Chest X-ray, AP view. Patient: 40 years old, sex M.
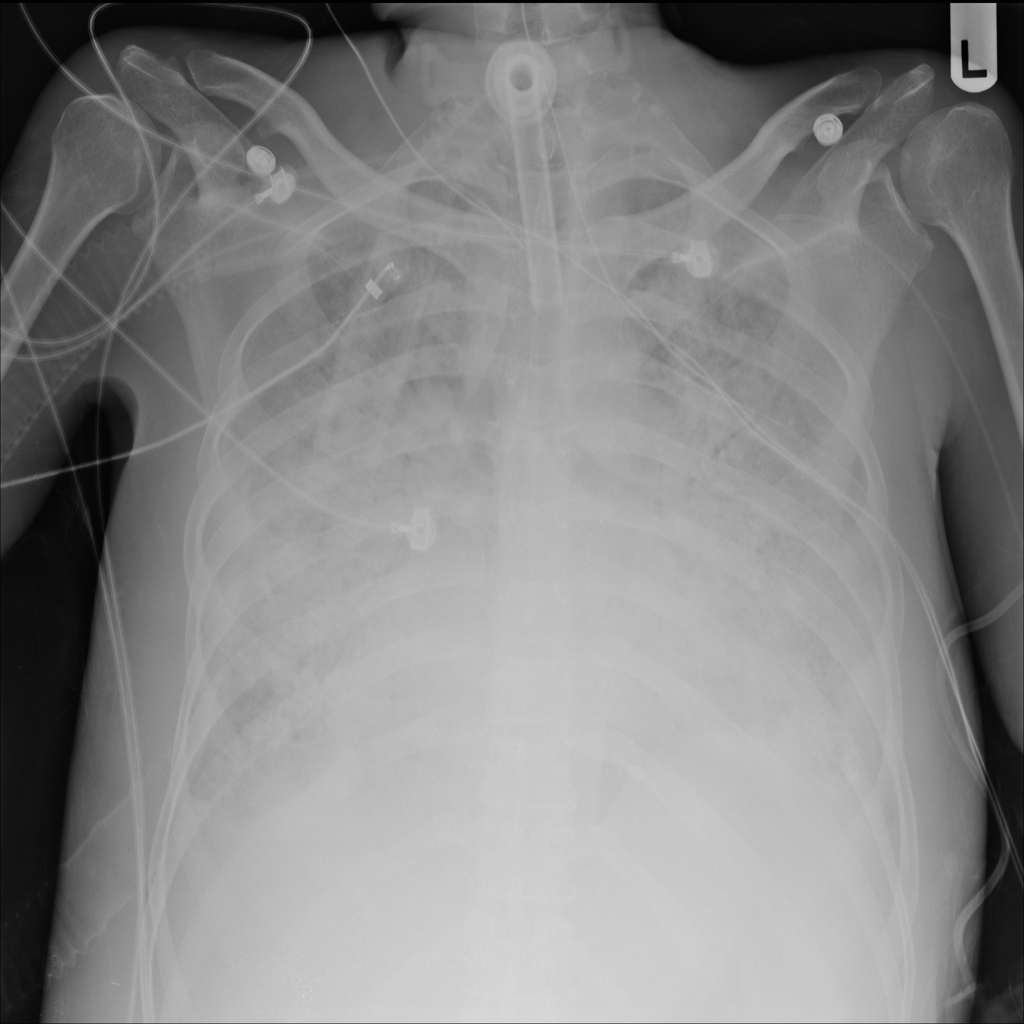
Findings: Infiltration